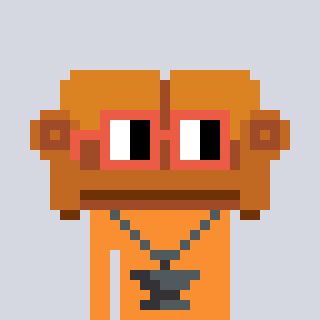
a pixel art character with square orange glasses, a couch-shaped head and a orange-colored body on a cool background